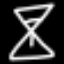
Label: hourglass